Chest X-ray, AP view. Patient: 40 years old, sex M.
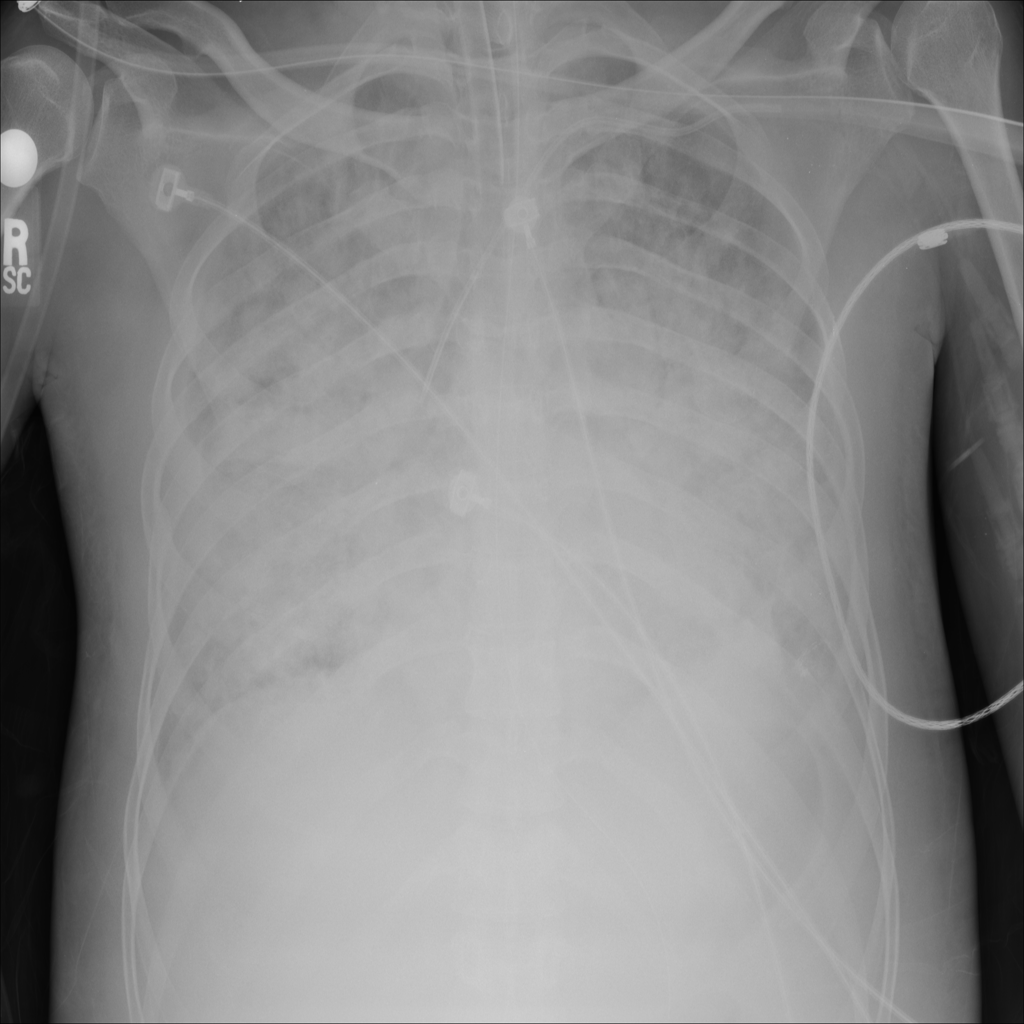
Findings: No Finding